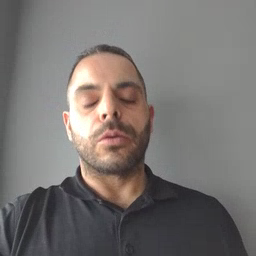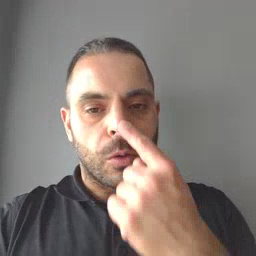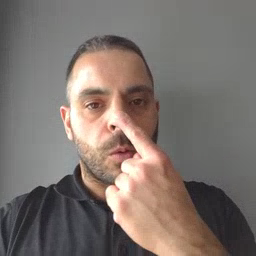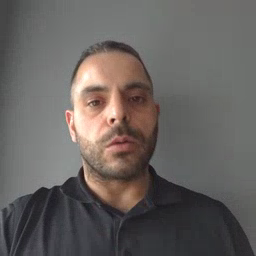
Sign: nose